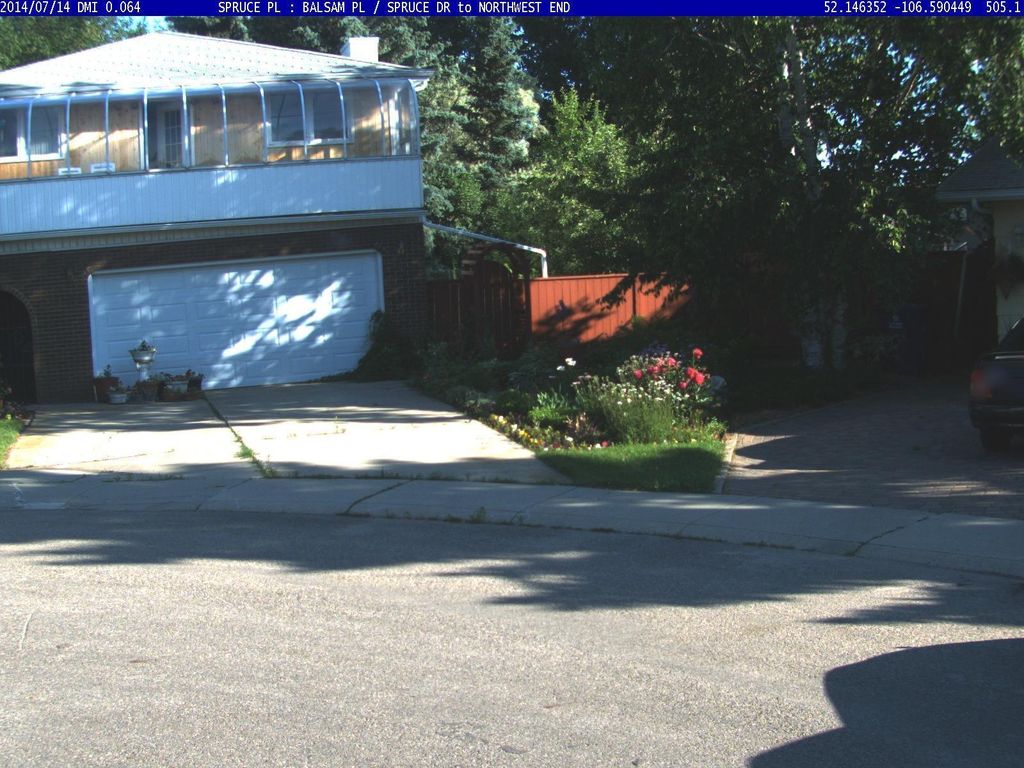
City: saskatoon